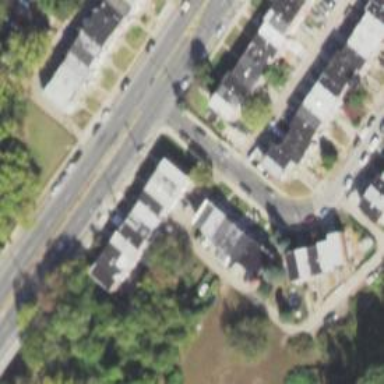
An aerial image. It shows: Alley classified as service road.